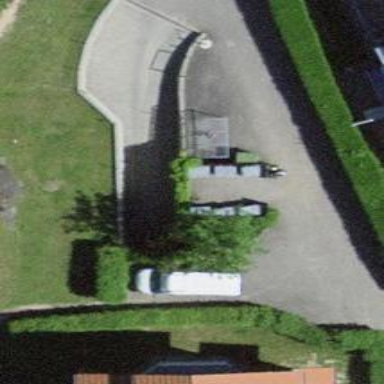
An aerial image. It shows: Parking area.